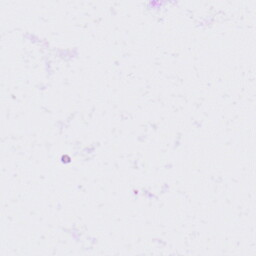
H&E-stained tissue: Lung